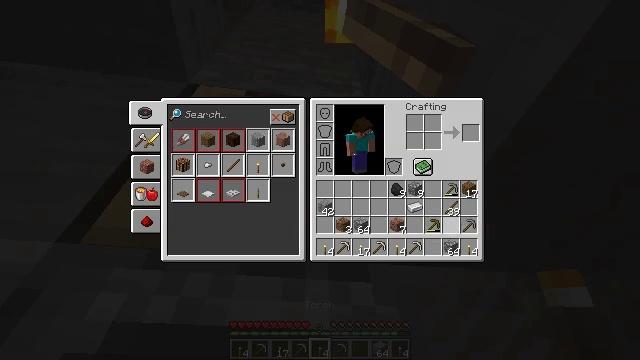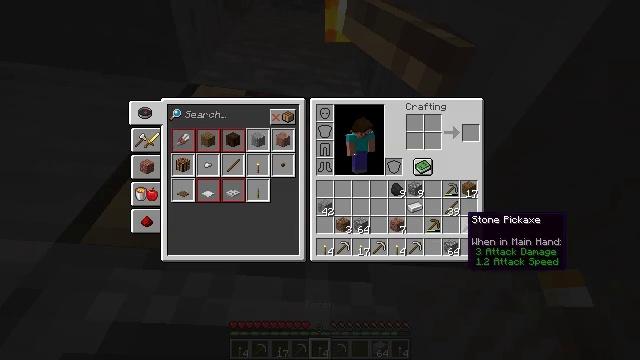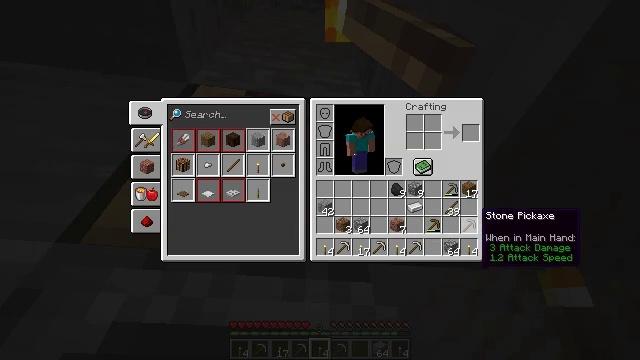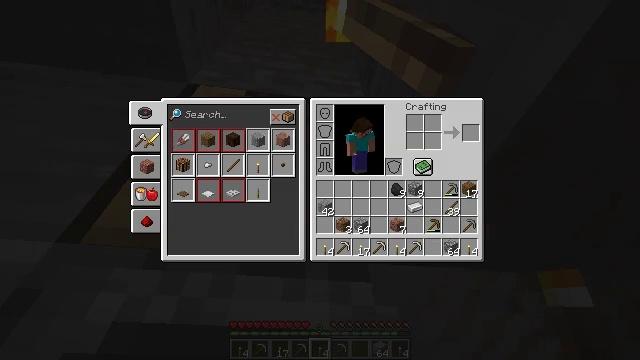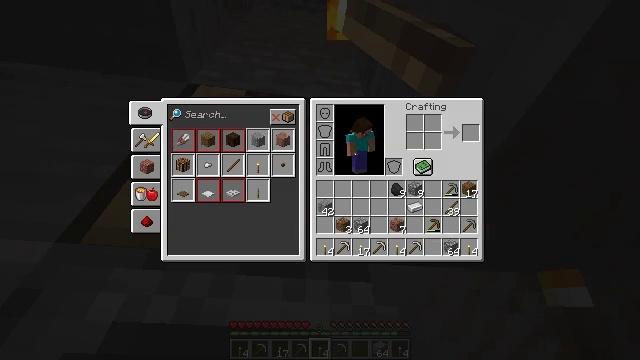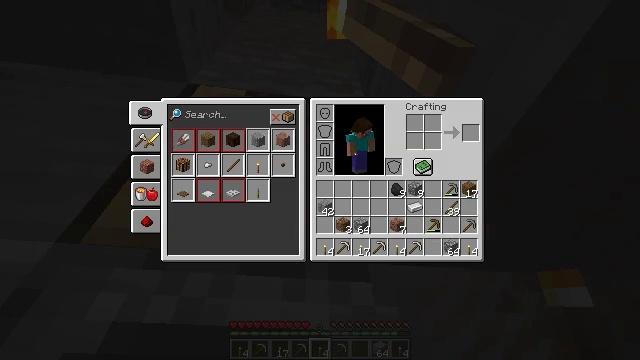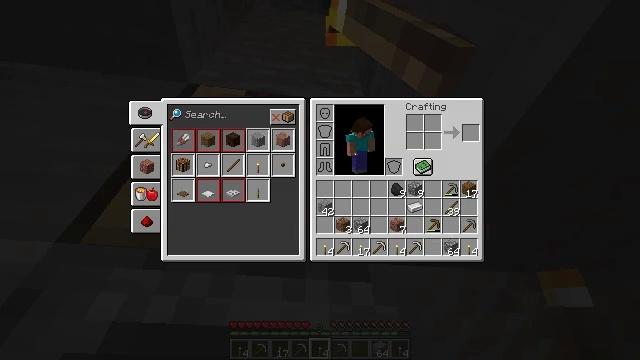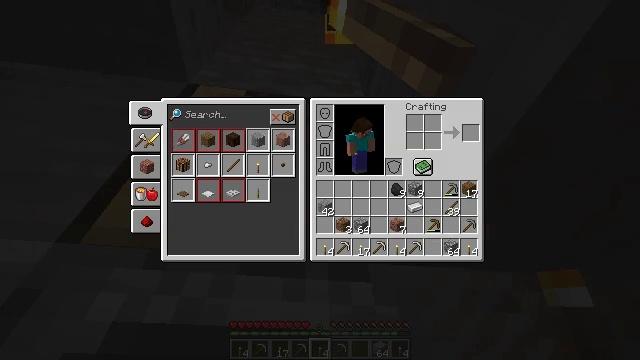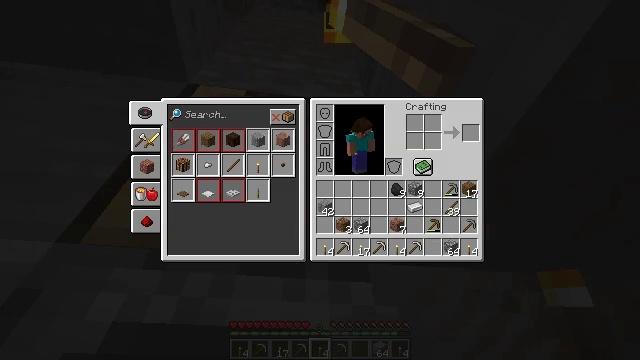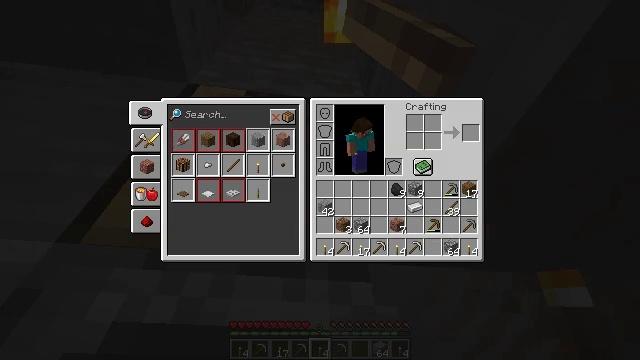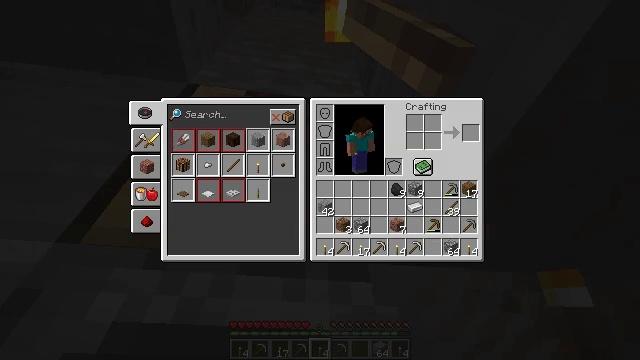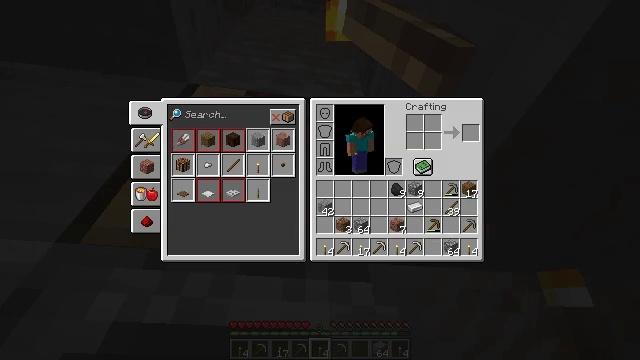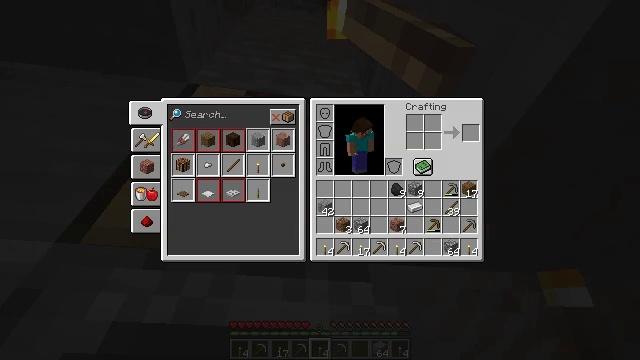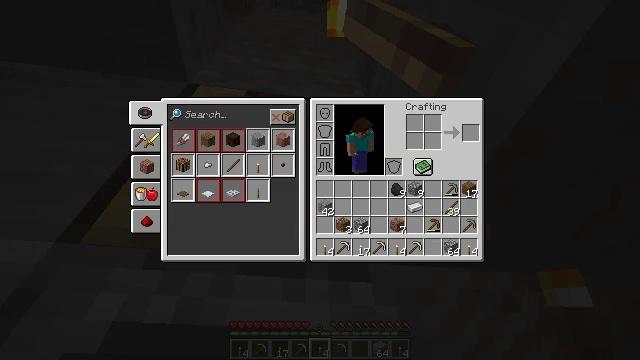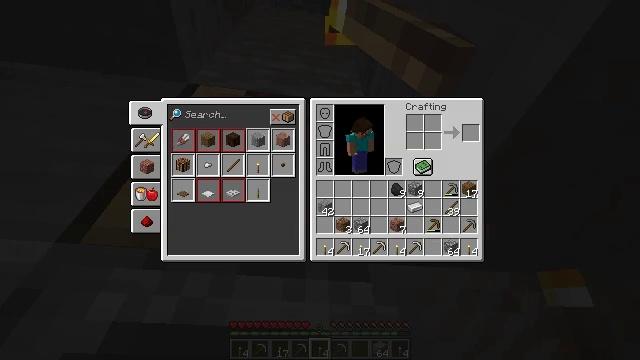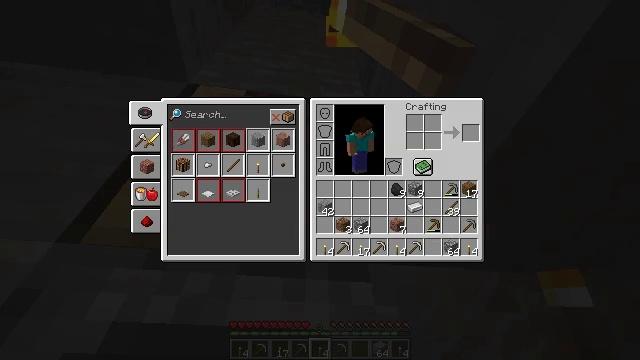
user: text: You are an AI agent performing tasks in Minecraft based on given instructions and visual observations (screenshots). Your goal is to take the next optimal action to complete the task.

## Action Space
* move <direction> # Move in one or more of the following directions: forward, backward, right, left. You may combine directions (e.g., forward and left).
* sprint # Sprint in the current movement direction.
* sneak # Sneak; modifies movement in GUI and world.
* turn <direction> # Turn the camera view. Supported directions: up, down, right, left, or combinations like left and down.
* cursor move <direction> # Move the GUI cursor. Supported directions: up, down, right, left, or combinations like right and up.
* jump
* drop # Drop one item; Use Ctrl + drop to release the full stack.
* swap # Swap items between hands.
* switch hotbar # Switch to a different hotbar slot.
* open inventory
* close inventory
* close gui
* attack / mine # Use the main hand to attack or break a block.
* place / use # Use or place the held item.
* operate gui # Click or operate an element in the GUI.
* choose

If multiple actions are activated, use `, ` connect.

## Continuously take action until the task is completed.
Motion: motion action
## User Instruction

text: Recycle the crafting table.
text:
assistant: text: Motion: no_op
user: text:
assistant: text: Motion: cursor move right
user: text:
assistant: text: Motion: cursor move right
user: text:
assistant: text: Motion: cursor move right
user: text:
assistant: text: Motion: no_op
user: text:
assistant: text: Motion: no_op
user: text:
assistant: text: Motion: no_op
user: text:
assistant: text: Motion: no_op
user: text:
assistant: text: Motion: no_op
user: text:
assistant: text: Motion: no_op
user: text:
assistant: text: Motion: no_op
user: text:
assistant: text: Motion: no_op
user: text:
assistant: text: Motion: no_op
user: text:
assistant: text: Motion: no_op
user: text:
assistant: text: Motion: no_op
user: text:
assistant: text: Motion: no_op
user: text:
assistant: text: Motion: no_op
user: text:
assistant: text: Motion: no_op
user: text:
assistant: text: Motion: no_op
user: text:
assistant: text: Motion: no_op
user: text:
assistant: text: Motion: no_op
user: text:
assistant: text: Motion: no_op
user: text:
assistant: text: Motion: no_op
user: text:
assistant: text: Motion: no_op
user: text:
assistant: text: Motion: no_op
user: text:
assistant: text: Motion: no_op
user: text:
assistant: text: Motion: no_op
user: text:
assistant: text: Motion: no_op
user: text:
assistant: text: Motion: no_op
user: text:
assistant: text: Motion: no_op